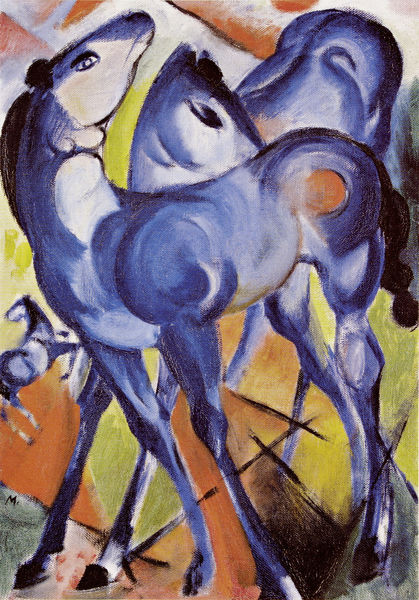
Titel: Die Blauen Fohlen
Künstler: Franz Marc
Standort: Emden
Institution: Kunsthalle
Schlagwörter: berg, blau, gemälde, gott, kopf, weiß, dreieck, gelb, grün, impressionismus, braun, bunt, grau, licht, orange, raum, rücken, schwarz, gebäude, rot, tier, tiere, expressionismus, flächig, malerei, augen, bild, hals, signatur, öl, hügel, natur, auge, drei, paar, rosa, pferd, pferde, reiter, rund, beine, huf, hufe, mähne, schwanz, schweif, komplementär, zwei, moderne, abstrakt, berge, farben, fläche, flächen, gebirge, farbe, formen, schattierung, herde, linien, blue, red, white, black, green, modern, nose, old, painting, three, yellow, muskeln, kerzen, deutsch, striche, abstraktion, surreal, expressionistisch, ideal, traum, form, strich, kreise, zirkus, macke, hufen, franz, sehnsucht, kristall, picasso, ross, rosse, muskel, horses, mystisch, maul, hill, mountain, eyes, balu, schweife, kruppe, dreiecke, color, purple, mouth, animals, tail, mystik, geometrie, blauer reiter, schwar, klee, movement, chagall, abstract, marc, love, art, colorful, colors, franz marc, blaue reiter, sichtweise, blaue, fohlen, wildpferde, blaue pferde, peak, wildpferd, abstzrakt, ehrlichkeit, expressonismus, gefühle, lenbachaus münchen, natur7, pantheismus, pferdestudie, blaues pferd, animal, circle, eye, gebrochen, legs, lines, motion, shapes, horse, fish, strong, hoof, cubism, ernst, hooves, paint, bidl, organe, blu, standing, scary, muscle, noses, mane, leg, muscles, fishes, triangle, triangles, 3, abtsraktion, m., blue horse, noes, weird, future, marc ernst, tails, eyelid, manes, colorfull, blue horses, mack, horrifyying, paintingd, eylid, horsepower, twolegs, paul marc, paul, kugeln